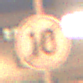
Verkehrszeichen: EndeGeschwindigkeit10
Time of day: Night
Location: Outdoor (Urban)
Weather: PartlyCloudy
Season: NotSpecified
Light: Artificial